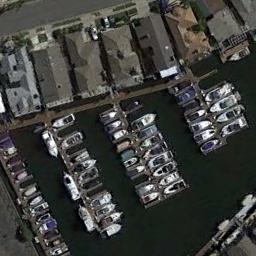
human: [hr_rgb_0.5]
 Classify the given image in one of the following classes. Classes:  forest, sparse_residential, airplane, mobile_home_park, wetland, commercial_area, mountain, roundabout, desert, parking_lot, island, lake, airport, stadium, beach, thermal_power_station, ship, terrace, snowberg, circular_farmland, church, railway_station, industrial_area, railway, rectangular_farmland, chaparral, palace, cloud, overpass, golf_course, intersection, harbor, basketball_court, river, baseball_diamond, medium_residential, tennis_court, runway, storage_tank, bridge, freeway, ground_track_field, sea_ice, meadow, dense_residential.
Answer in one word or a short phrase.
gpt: harbor